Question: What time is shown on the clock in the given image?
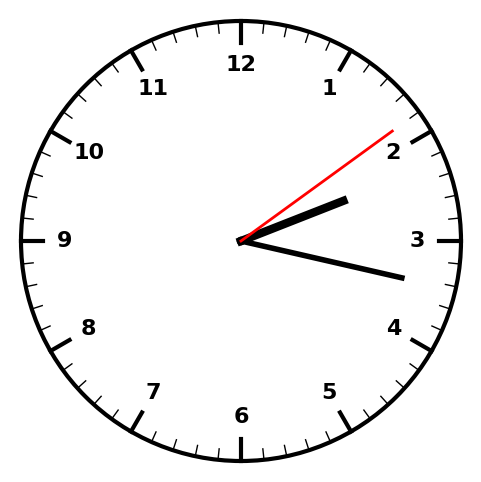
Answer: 02:17:09